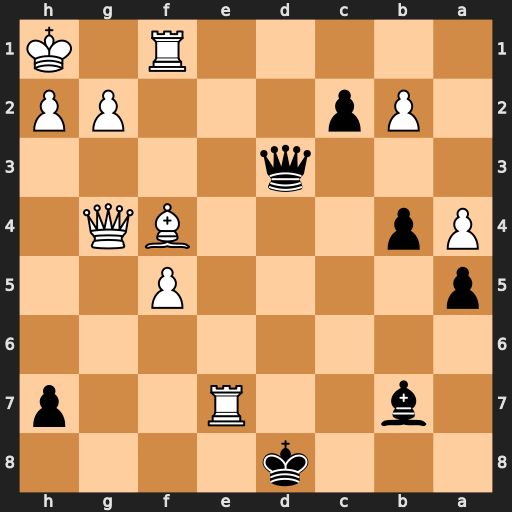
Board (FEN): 3k4/1b2R2p/8/p4P2/Pp3BQ1/3q4/1Pp3PP/5R1K
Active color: b
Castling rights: -
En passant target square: -
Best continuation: Qxf1#